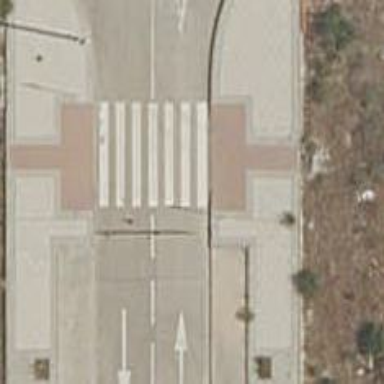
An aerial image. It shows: Unmarked crossing with zebra reference sign on the road.